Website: lowes
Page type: delivery-shipping
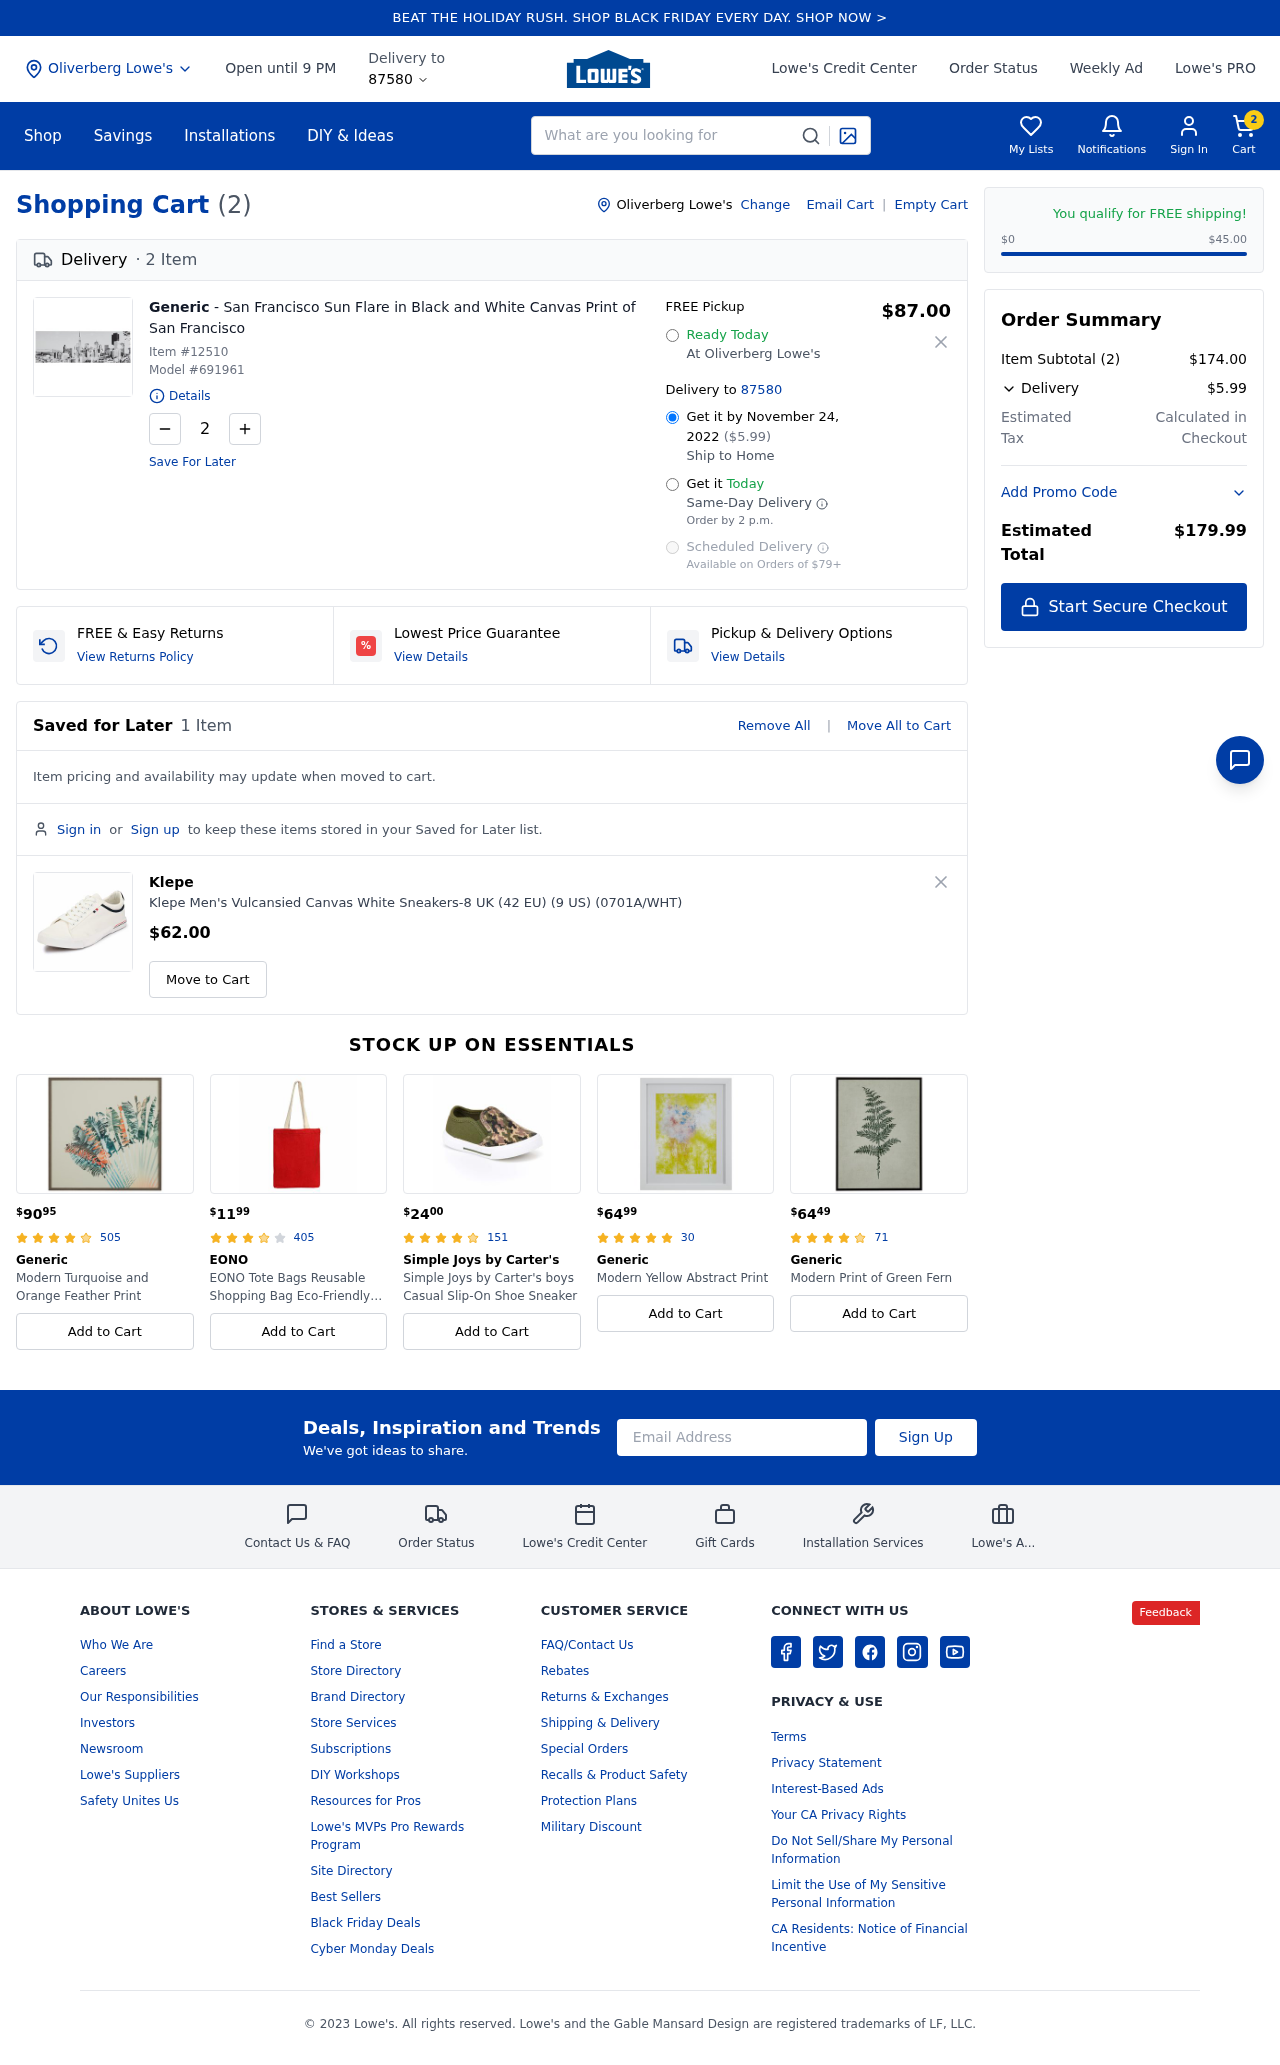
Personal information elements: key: PII_CITY
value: Oliverberg
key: PII_EMAIL
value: samanthaheath@yahoo.com
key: PII_POSTCODE
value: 87580
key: PII_CITY2
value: Oliverberg
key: PII_CITY3
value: Oliverberg
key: PII_POSTCODE_FULL
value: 87580
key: PII_POSTCODE_NUMERIC
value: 87580
Product elements: key: PRODUCT1_BRAND
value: Generic
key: PRODUCT1_NAME
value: San Francisco Sun Flare in Black and White Canvas Print of San Francisco
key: PRODUCT1_PRICE
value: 87
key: PRODUCT1_QUANTITY
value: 2
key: PRODUCT2_BRAND
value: Klepe
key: PRODUCT2_NAME
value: Klepe Men's Vulcansied Canvas White Sneakers-8 UK (42 EU) (9 US) (0701A/WHT)
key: PRODUCT2_PRICE
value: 62
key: PRODUCT1_ITEM_NUMBER
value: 12510
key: PRODUCT1_MODEL_NUMBER
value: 691961
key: PRODUCT3_PRICE
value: $9095
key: PRODUCT3_NUM_RATINGS
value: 505
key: PRODUCT3_BRAND
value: Generic
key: PRODUCT3_NAME
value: Modern Turquoise and Orange Feather Print
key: PRODUCT4_PRICE
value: $1199
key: PRODUCT4_NUM_RATINGS
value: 405
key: PRODUCT4_BRAND
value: EONO
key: PRODUCT4_NAME
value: EONO Tote Bags Reusable Shopping Bag Eco-Friendly Recycled Cotton Fabric Handbag Grocery Shoulder Pl
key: PRODUCT5_PRICE
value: $2400
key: PRODUCT5_NUM_RATINGS
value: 151
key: PRODUCT5_BRAND
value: Simple Joys by Carter's
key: PRODUCT5_NAME
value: Simple Joys by Carter's boys Casual Slip-On Shoe Sneaker
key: PRODUCT6_PRICE
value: $6499
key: PRODUCT6_NUM_RATINGS
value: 30
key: PRODUCT6_BRAND
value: Generic
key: PRODUCT6_NAME
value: Modern Yellow Abstract Print
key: PRODUCT7_PRICE
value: $6449
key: PRODUCT7_NUM_RATINGS
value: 71
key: PRODUCT7_BRAND
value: Generic
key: PRODUCT7_NAME
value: Modern Print of Green Fern
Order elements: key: ORDER_NUM_ITEMS
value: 2
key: ORDER_DELIVERY_DATE
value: November 24, 2022
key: ORDER_SHIPPING_COST
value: $5.99
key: ORDER_SUBTOTAL
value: $174.00
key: ORDER_TOTAL
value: $179.99
Search elements: key: HEADER_SEARCH
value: What are you looking for